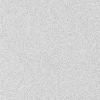
Atmospheric dust classification: dusty